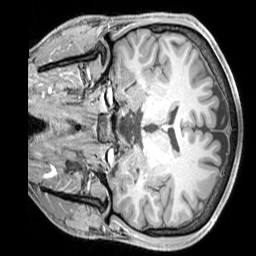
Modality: T1w
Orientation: coronal
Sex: male
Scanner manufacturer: siemens
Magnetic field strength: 3 T
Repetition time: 2.3 s
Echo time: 0.00226 s